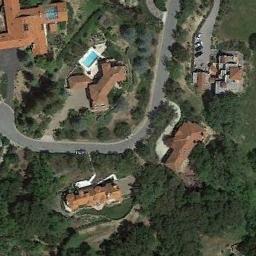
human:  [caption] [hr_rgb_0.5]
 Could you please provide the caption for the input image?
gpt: There are three residential areas on the desert, Two of them with swimming pools .

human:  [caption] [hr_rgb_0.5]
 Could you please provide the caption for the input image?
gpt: In the sparse residential area there are several orange houses of various sizes and many green trees, And a swimming pool .

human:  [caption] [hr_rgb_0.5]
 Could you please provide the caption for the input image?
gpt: The sparse residential is on the grass next to some trees and a road .

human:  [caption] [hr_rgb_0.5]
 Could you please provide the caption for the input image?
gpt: There are several buildings of different shapes and sizes in the sparse residential .

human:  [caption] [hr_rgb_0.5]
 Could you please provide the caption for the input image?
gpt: A sparse residential area with many green trees and some brown buildings .